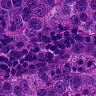
Metastatic tissue present: yes